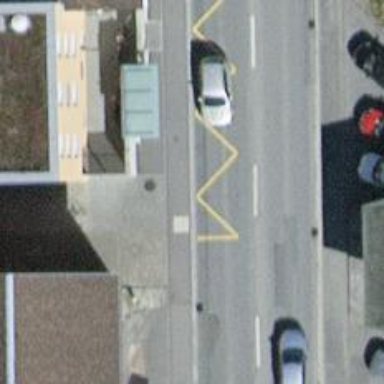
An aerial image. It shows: Bus stop with sheltered platform for public transport.